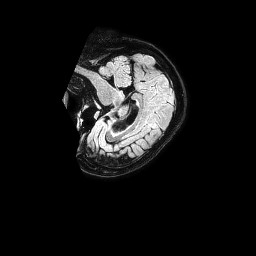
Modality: FLAIR
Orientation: sagittal
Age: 55
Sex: female
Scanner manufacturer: philips
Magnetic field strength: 1.5 T
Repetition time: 4.8 s
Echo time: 0.3 s